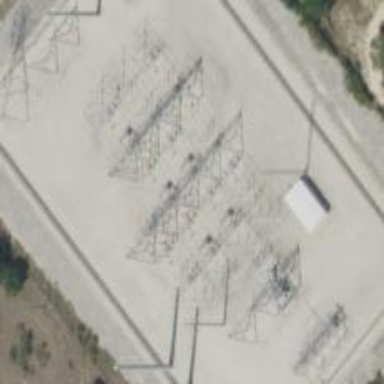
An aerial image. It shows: Switch for power supply.